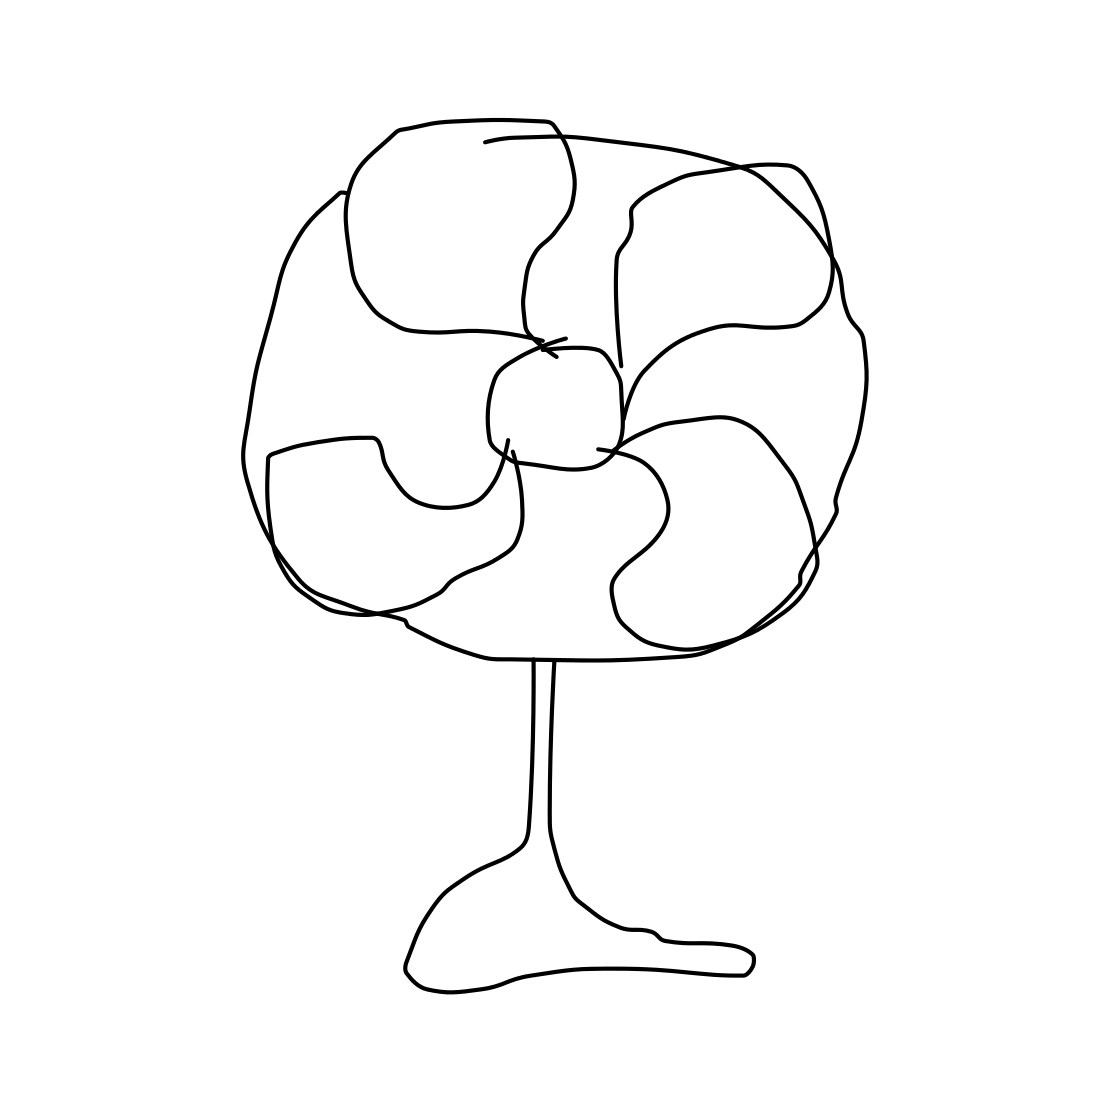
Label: fan